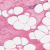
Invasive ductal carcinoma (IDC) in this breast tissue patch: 0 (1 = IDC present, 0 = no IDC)